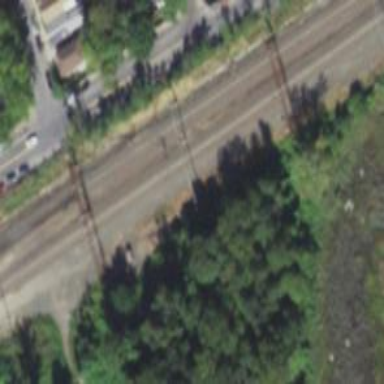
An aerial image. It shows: Railway signal.